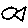
Label: fish